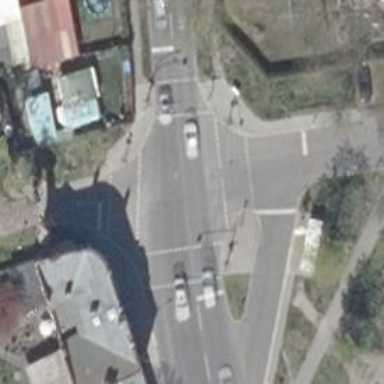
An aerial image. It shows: Road with traffic signals.